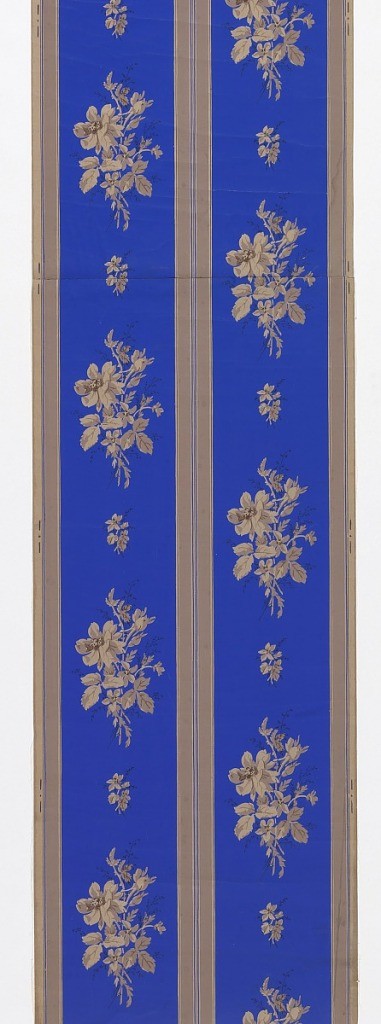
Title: Sidewall
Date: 1860
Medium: Machine-printed
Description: Brown paper, wide stripes in aniline blue, scattered flower clusters on the latter in drop repeat.